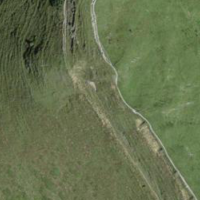
EUNIS habitat code: 23
Species observed at this site:
Phyteuma orbiculare